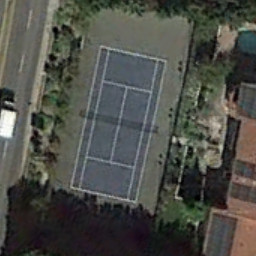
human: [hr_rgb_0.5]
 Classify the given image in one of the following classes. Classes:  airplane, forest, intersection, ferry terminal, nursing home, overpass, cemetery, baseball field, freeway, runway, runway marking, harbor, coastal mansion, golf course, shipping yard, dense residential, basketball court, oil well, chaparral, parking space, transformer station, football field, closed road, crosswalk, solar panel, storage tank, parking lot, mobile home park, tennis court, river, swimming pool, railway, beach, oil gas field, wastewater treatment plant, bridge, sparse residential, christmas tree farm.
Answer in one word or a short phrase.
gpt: tennis court